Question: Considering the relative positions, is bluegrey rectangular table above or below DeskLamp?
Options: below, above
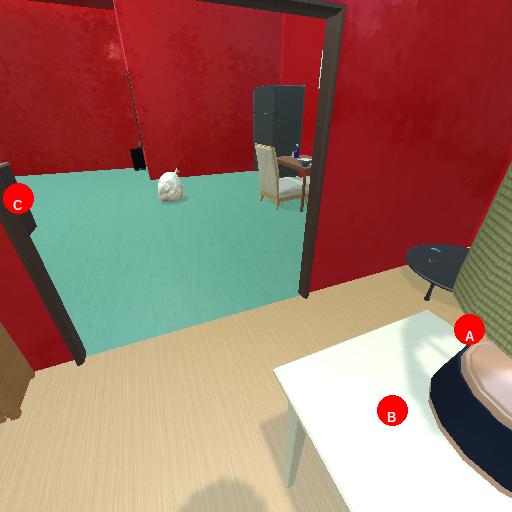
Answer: below